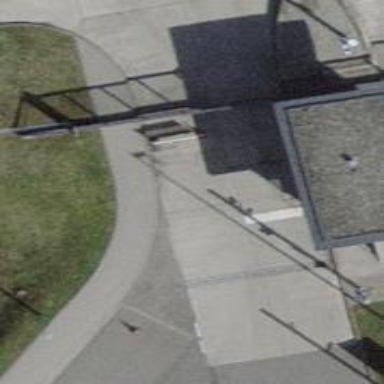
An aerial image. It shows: Entrance with barrier.